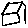
Label: house